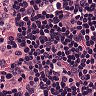
Metastatic tissue present: no